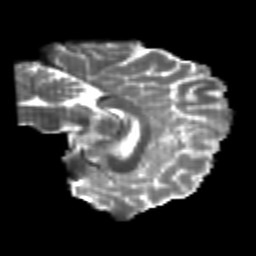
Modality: T2w
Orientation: sagittal
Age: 26
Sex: male
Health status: healthy
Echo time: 0.074 s